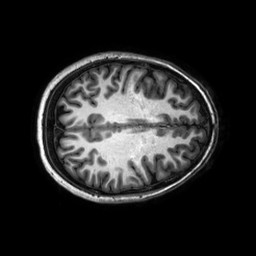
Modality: T1w
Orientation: axial
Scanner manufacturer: philips
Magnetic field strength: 3 T
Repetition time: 0.0096 s
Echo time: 0.0046 s